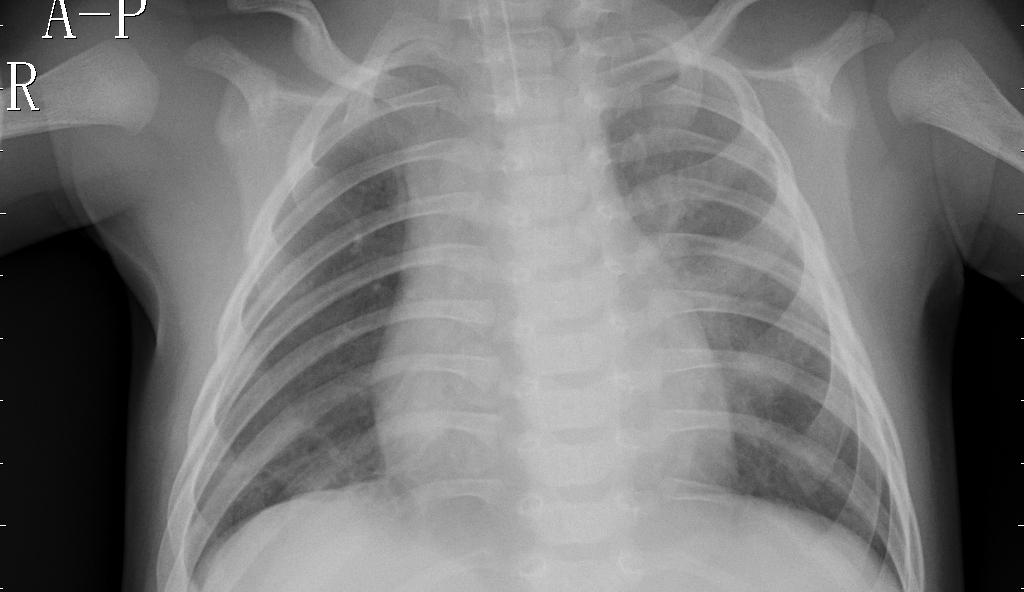
Diagnosis: PNEUMONIA